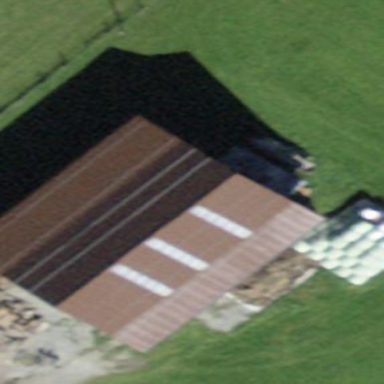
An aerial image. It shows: Barn located at sports center.